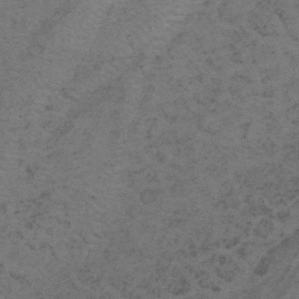
Label: frost